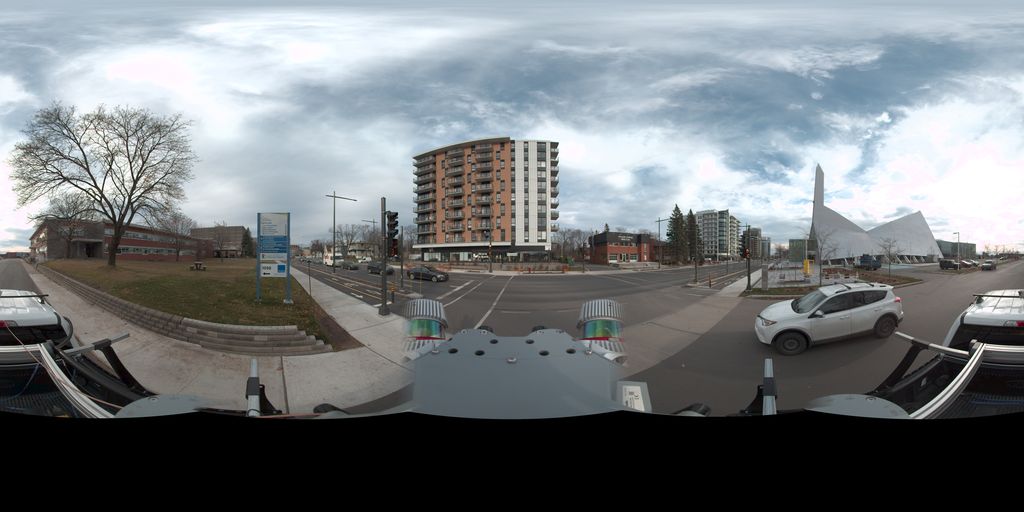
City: quebec_city